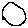
Label: circle